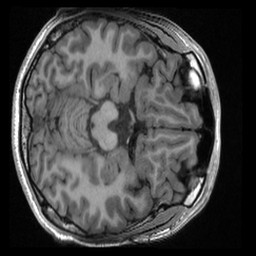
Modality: T1w
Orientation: axial
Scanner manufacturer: ge
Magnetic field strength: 3 T
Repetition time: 0.007668 s
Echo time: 0.002936 s